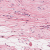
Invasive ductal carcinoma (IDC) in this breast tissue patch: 0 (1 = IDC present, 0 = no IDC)